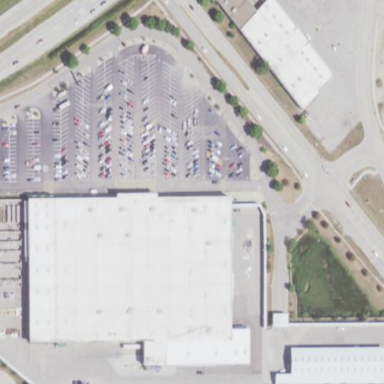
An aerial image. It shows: Retail area.